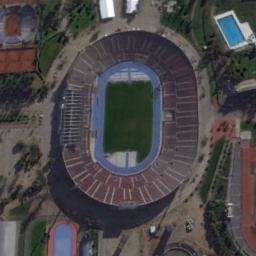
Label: stadium